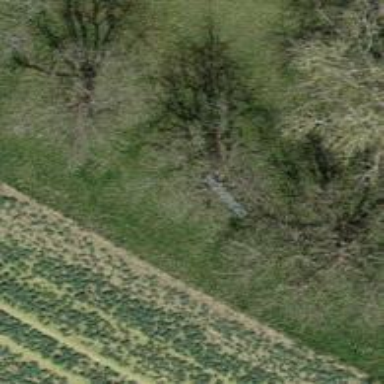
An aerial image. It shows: Mixed deciduous tree with variety of leaves.